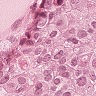
Metastatic tissue present: yes